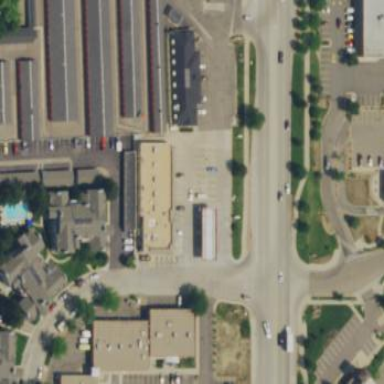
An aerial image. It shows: Retail area.